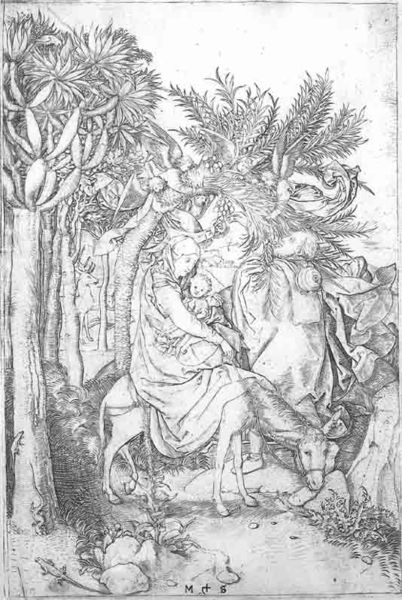
Titel: Die Flucht nach Ägypten
Künstler: Martin Schongauer
Standort: Karlsruhe
Institution: Staatliche Kunsthalle Karlsruhe
Schlagwörter: baum, felsen, himmel, mann, wolken, bäume, frauen, landschaft, sand, äste, bewegung, frau, grau, zeichnung, tiere, weg, jung, arm, halten, steine, natur, pappeln, vögel, familie, kind, mutter, pflanze, pflanzen, renaissance, wald, esel, pferd, affe, engel, früchte, garten, reiten, ritt, liebe, man, ernte, baby, deutsch, palme, junge, exotisch, flucht, harmonie, paradies, knabe, orient, religion, jungfrau, schwarz-weiß, stich, bleistift, muli, gravur, hirsch, christus, jesus, jesus christus, rinde, mittelalter, echse, palmen, dürer, papagei, maria, madonna, mutter gottes, adam und eva, christentum, wanderung, reptil, datteln, meister, josef, joseph, säugling, erlöser, eidechse, ägypten, eidechsen, weihnachten, fürsorge, suche, gottesmutter, zentriert, jesuskind, vertikale, böume, aktion, flucht nach ägypten, mama, messias, gottessohn, schongauer, sohn gottes, unsere liebe frau, heilige maria, christkind, bananen, papagai, scchwarz, madonna mit dem kind, 16. jahrhundert, 15. jahrhundert, ms, meister ms, m+s, kind jesus, christkönig, heilland, erretter, jesus von nazaret, gottesgebärerin, maria von nazaret, josphep